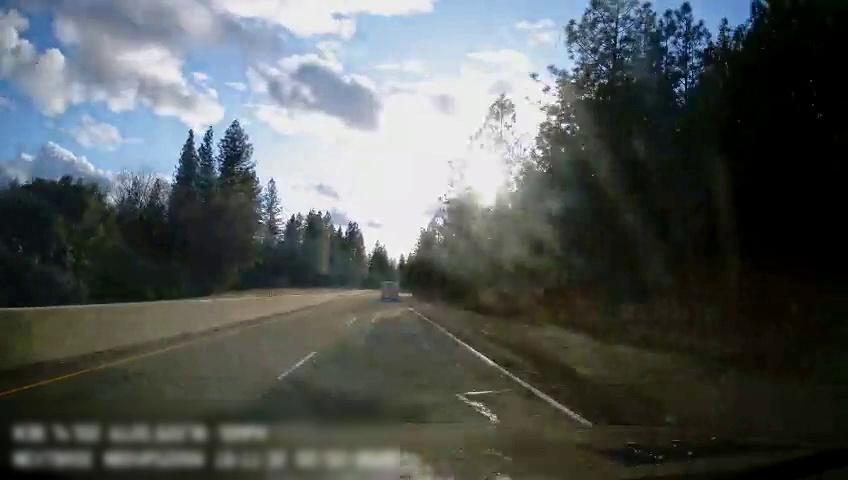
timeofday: Day
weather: Sunny
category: Drivable Space
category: Vehicles | Van
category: Lanes | Alternate Lane
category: Lanes | Current Lane
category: Lanes | Alternate Lane